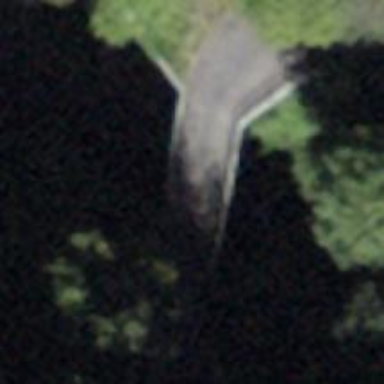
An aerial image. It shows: Track road with bridge.